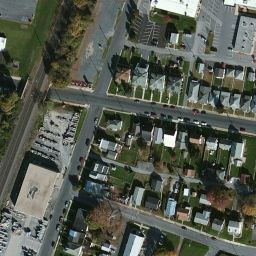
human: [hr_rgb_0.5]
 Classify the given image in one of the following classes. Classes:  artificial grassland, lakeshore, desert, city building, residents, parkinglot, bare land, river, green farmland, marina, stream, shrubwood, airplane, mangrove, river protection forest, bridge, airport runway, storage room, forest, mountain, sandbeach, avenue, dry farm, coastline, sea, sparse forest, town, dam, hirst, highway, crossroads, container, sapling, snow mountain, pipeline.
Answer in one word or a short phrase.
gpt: town